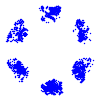
Particle: pion